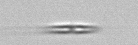
Label: Cylindrotheca